Question: I have two classes that is for Facebook login, and it works.
I can press the Loginbutton, write in my username/password and it will log me in, the thing is that I will come back to the Main-class (startsite) with my logo picture and so on.
What I want to do is, when you pressed the loginbutton and logged in, you will be to a new Activity
Here is my 2 Classes you can see, but where do I do the redirect?
Read on StackOverflow about the "onComplete" but I cant make it, think its because I use SDK 3.5.2 and not 2.0. So How can i make a redirect to a new Activity after success login.
My MainActivity:
'''
public class SocialLoginActivity extends FragmentActivity {
private SocialLoginFragment socialLoginFragment;
@Override
public void onCreate(Bundle savedInstanceState) {
super.onCreate(savedInstanceState);
if (savedInstanceState == null) {
// Add the fragment on initial activity setup
socialLoginFragment = new SocialLoginFragment();
getSupportFragmentManager().beginTransaction()
.add(android.R.id.content, socialLoginFragment).commit();
} else {
// Or set the fragment from restored state info
socialLoginFragment = (SocialLoginFragment) getSupportFragmentManager()
.findFragmentById(android.R.id.content);
}
}
'''
}
And here is the FragmentClass:
'''
public class SocialLoginFragment extends Fragment {
private static final String TAG = "SocialLoginFragment";
private UiLifecycleHelper uiHelper;
@Override
public View onCreateView(LayoutInflater inflater, ViewGroup container,
Bundle savedInstanceState) {
View view = inflater.inflate(R.layout.activity_social_login, container,
false);
LoginButton authButton = (LoginButton) view
.findViewById(R.id.authButton);
authButton.setFragment(this);
// authButton.setReadPermissions(Arrays.asList("name", "user_birthday",
// "friends_birthday"));
return view;
}
private void onSessionStateChange(Session session, SessionState state,
Exception exception) {
if (state.isOpened()) {
Log.i(TAG, "Logged in...");
} else if (state.isClosed()) {
Log.i(TAG, "Logged out...");
}
}
@Override
public void onCreate(Bundle savedInstanceState) {
super.onCreate(savedInstanceState);
uiHelper = new UiLifecycleHelper(getActivity(), callback);
uiHelper.onCreate(savedInstanceState);
}
private Session.StatusCallback callback = new Session.StatusCallback() {
@Override
public void call(Session session, SessionState state,
Exception exception) {
onSessionStateChange(session, state, exception);
}
};
@Override
public void onResume() {
super.onResume();
Session session = Session.getActiveSession();
if (session != null && (session.isOpened() || session.isClosed())) {
onSessionStateChange(session, session.getState(), null);
}
uiHelper.onResume();
}
@Override
public void onPause() {
super.onPause();
uiHelper.onPause();
}
@Override
public void onDestroy() {
super.onDestroy();
uiHelper.onDestroy();
}
@Override
public void onSaveInstanceState(Bundle outState) {
super.onSaveInstanceState(outState);
uiHelper.onSaveInstanceState(outState);
}
@Override
public void onActivityResult(int requestCode, int resultCode, Intent data) {
super.onActivityResult(requestCode, resultCode, data);
uiHelper.onActivityResult(requestCode, resultCode, data);
}
'''
}

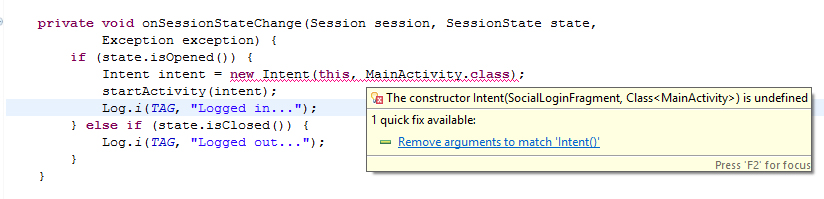
Answer: The error you see is because a Fragment is not a Context object. You need to get the parent activity, something like:
'''
Intent intent = new Intent(getActivity(), MainActivity.class);
'''